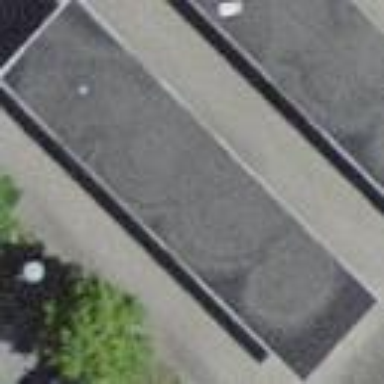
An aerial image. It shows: Bicycle parking facility located on the roof of building.